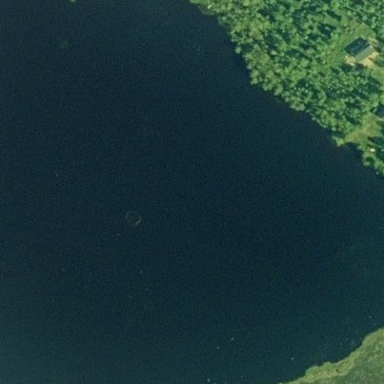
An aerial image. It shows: Serene lake.